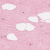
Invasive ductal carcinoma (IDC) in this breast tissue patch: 0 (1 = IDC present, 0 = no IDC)